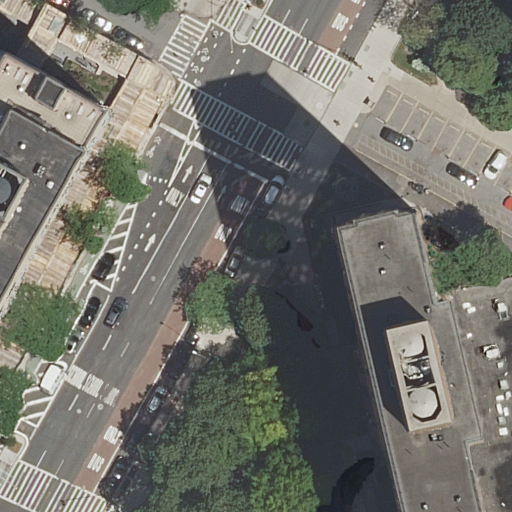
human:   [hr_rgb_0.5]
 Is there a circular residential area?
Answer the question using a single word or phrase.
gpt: no

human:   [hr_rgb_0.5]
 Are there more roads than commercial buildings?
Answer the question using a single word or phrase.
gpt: yes

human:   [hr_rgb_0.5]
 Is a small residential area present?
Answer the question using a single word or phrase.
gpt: yes

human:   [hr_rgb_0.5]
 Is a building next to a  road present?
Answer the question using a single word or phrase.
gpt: yes

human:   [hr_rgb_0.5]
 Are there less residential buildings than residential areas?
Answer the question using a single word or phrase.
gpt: no

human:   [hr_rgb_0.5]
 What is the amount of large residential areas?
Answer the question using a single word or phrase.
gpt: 1

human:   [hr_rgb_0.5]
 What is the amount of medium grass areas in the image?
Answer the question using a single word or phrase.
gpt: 0

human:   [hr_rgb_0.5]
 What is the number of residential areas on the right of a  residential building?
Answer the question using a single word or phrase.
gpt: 2

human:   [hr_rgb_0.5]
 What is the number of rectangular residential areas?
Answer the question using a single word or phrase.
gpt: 1

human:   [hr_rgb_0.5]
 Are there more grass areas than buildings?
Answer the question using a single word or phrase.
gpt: no

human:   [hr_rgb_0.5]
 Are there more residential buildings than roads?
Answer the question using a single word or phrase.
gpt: no

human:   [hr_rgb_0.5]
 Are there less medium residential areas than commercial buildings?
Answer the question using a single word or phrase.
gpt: no

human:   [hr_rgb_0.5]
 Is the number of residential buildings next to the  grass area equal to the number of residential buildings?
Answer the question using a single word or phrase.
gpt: yes

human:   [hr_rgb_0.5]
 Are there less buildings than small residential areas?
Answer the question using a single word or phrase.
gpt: no

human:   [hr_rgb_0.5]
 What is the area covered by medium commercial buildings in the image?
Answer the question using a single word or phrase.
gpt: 0m2

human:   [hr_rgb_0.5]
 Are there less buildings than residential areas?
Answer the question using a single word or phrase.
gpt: no

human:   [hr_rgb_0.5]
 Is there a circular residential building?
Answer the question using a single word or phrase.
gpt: no

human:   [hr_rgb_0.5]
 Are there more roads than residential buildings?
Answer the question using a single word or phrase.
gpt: yes

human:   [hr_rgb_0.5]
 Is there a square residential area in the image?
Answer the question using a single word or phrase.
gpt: no

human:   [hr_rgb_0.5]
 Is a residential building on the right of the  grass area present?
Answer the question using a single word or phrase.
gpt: yes

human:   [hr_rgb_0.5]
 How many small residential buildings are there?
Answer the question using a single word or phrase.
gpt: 1

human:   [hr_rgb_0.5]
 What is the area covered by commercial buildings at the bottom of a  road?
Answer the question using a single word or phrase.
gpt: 0m2

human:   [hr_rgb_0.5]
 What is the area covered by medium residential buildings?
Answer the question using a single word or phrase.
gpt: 0m2

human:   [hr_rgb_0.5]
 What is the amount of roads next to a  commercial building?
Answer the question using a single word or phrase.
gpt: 0

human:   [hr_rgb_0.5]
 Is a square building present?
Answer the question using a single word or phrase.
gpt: no

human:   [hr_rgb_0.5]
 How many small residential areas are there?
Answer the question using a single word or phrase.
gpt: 1

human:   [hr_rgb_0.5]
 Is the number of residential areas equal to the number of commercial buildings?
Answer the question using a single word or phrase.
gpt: no

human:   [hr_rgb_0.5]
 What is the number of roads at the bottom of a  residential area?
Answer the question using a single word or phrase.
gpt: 20

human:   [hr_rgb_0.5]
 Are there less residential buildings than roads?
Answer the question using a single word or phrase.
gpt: yes

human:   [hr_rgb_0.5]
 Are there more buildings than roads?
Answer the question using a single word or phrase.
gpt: no

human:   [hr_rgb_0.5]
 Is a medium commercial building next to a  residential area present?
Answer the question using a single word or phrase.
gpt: no

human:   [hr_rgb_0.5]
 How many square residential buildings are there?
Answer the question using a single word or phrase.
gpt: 0

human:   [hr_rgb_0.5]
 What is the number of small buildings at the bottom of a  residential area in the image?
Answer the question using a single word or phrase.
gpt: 1

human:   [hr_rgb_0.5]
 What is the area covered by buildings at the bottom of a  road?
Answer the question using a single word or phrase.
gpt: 2349m2

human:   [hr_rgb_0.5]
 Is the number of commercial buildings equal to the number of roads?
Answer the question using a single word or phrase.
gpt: no

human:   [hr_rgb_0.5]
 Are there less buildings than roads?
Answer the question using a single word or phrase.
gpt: yes